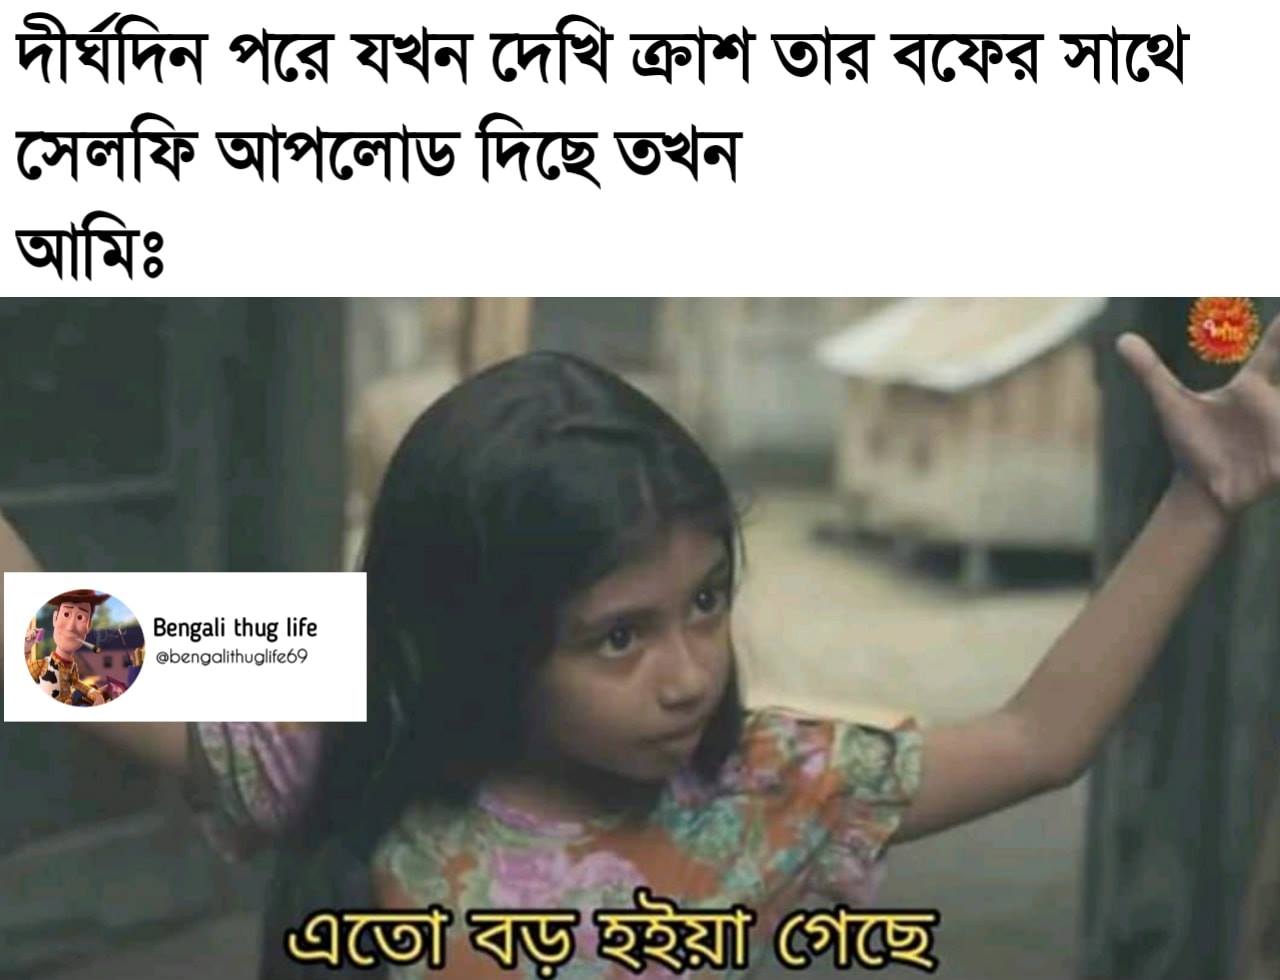
Caption: দীর্ঘদিন পরে যখন দেখি ক্রাশ তার বফের সাথে সেলফি আপলোড দিছে তখন    আমিঃ  এতো বড় হইয়া গেছে
Label: hate